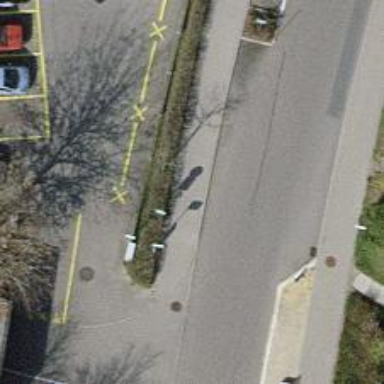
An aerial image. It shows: Sidewalk leading to platform for public transport.